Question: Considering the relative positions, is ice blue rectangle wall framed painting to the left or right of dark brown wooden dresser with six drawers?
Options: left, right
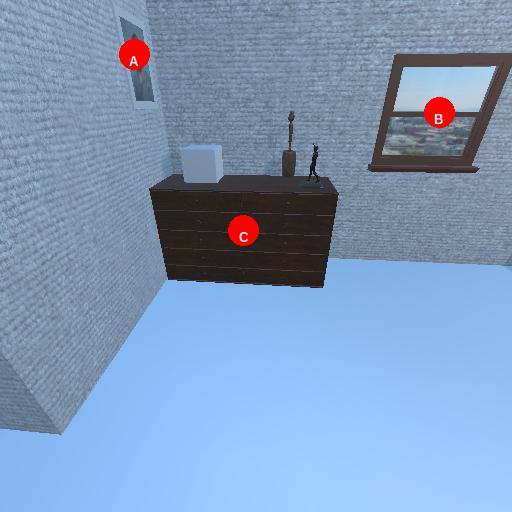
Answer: left